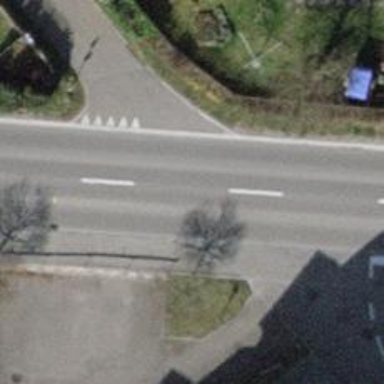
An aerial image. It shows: Smooth asphalt road in residential area.